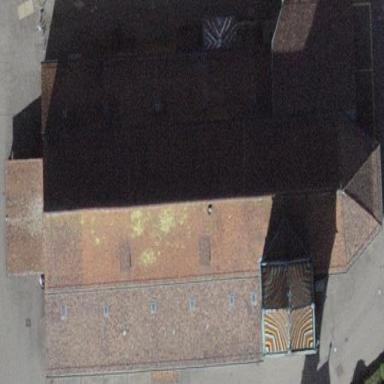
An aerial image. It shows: Gabled roof church which is used as place of worship.